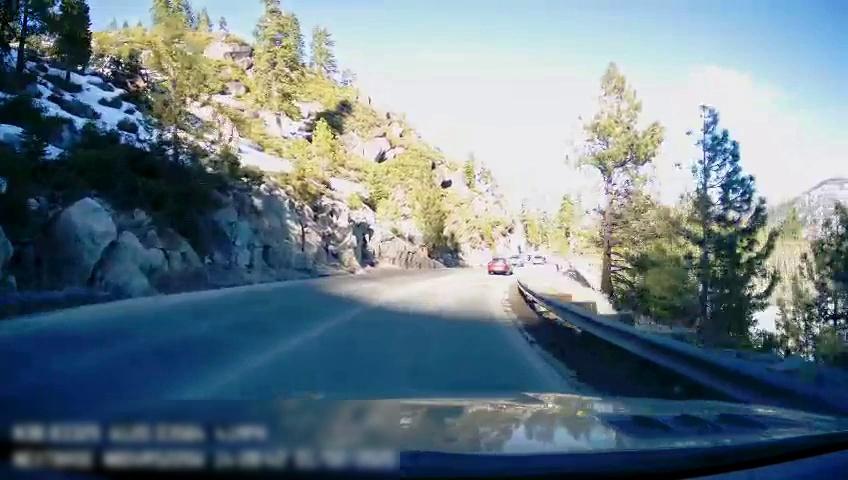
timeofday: Day
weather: Sunny
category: Drivable Space
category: Vehicles | SUV
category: Vehicles | Car
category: Vehicles | Car
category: Lanes | Opposite Lane
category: Lanes | Opposite Lane
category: Lanes | Current Lane